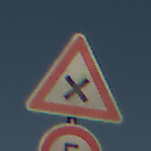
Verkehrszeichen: KreuzungOderEinmuendung
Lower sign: Geschwindigkeit5
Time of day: SunriseSunset
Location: Outdoor (Nature)
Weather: Clear
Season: NotSpecified
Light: Natural